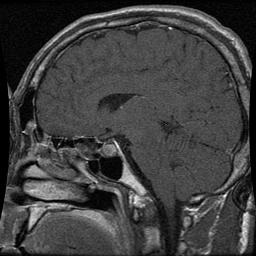
Label: pituitary